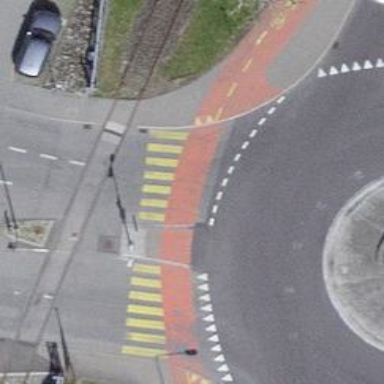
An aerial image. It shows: Traffic calming island.